Question:
When my app starts, I'd like to hide the soft keys bar (in red rectangle) to have a larger screen.
1. How can I hide it?
2. Do I need to show the bar purposely when the app quits? Or it will restore itself automatically after the app quits?
Android 4.1, with no hardware keys on phone front.
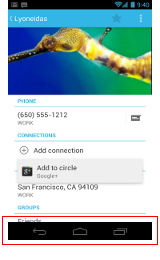
Answer: Try
'''
getWindow().getDecorView().setSystemUiVisibility(View.SYSTEM_UI_FLAG_HIDE_NAVIGATION);
'''
From official <URL>
> The SYSTEM_UI_FLAG_LOW_PROFILE flag replaces the STATUS_BAR_HIDDEN
flag. When set, this flag enables "low profile" mode for the system
bar or navigation bar. Navigation buttons dim and other elements in
the system bar also hide. Enabling this is useful for creating more
immersive games without distraction for the system navigation buttons.The SYSTEM_UI_FLAG_VISIBLE flag replaces the STATUS_BAR_VISIBLE flag
to request the system bar or navigation bar be visible.The SYSTEM_UI_FLAG_HIDE_NAVIGATION is a new flag that requests the
navigation bar hide completely. Be aware that this works only for the
navigation bar used by some handsets (it does not hide the system
bar on tablets). The navigation bar returns to view as soon as the
system receives user input. As such, this mode is useful primarily for
video playback or other cases in which the whole screen is needed but
user input is not required.
The behavior of the nav bar is app dependent IIRC, so it should show again after the user leaves your app.